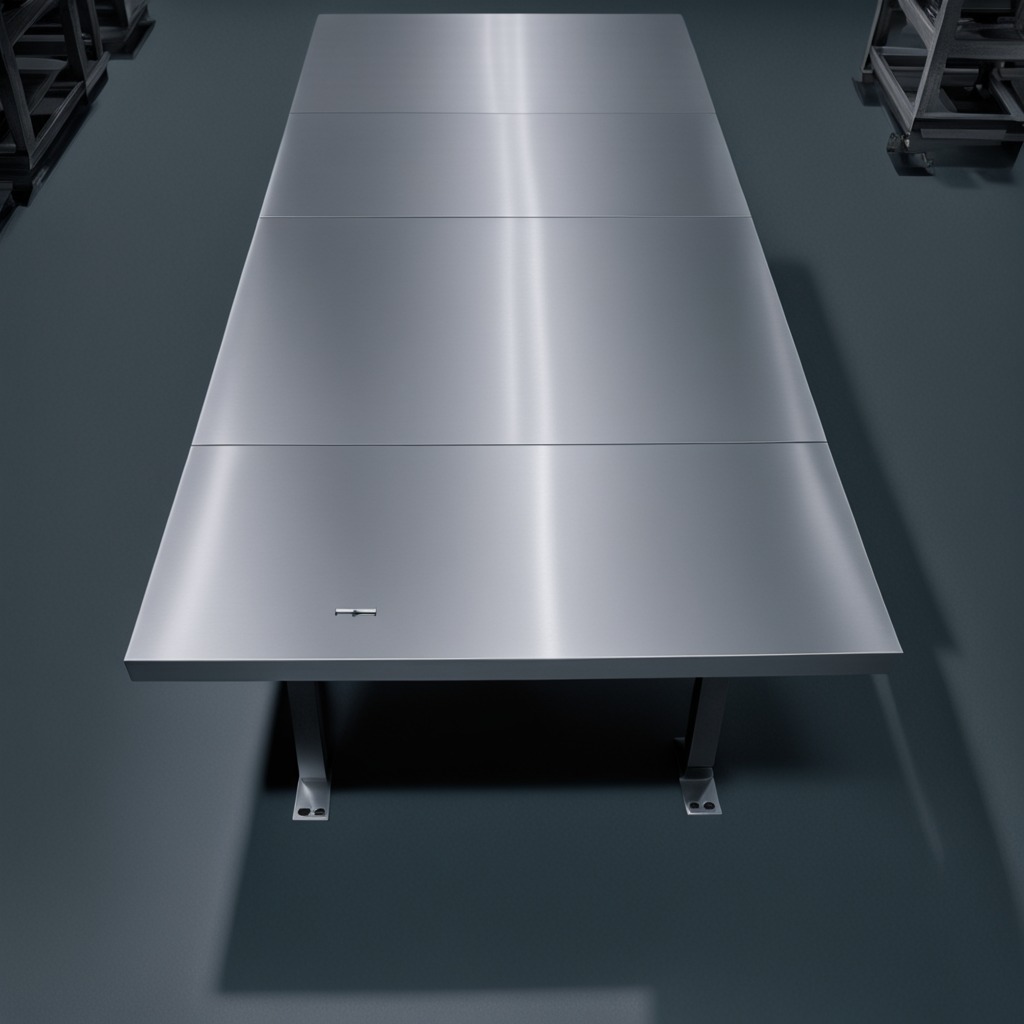
A metal screw is lying on the tabletop.